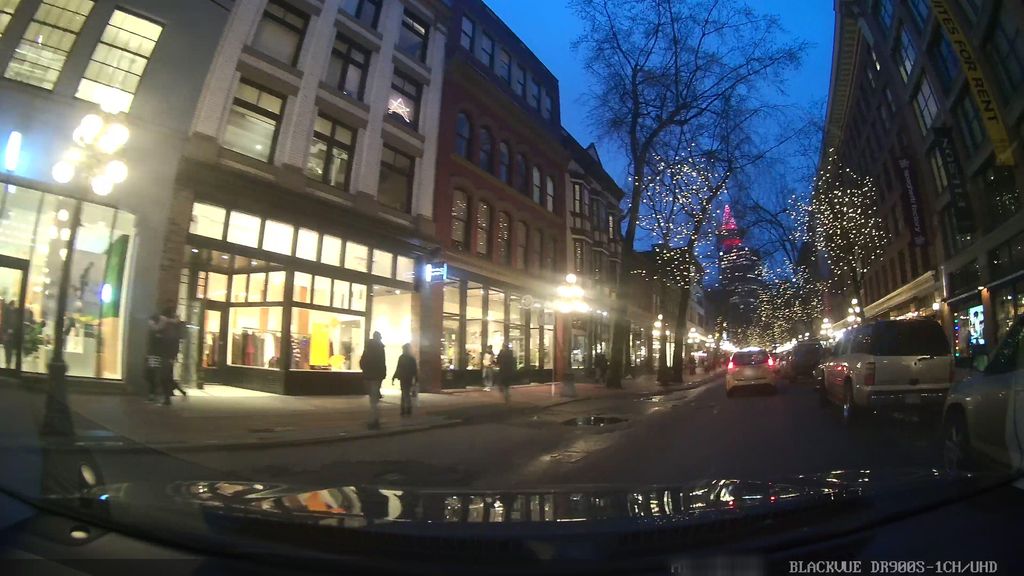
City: vancouver